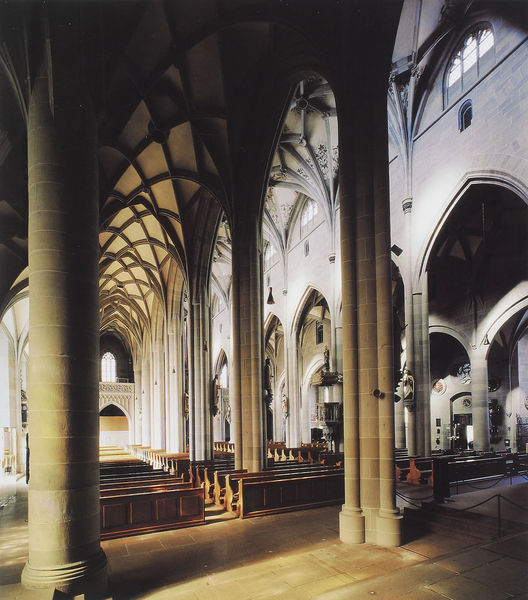
Titel: Überlingen, Münster St. Nikolaus
Standort: Überlingen, St. Nikolaus (EU - D - BW)
Schlagwörter: holz, säulen, dach, stein, kirche, interieur, gotik, foto, fotografie, gang, altar, bänke, photo, kirchenbänke, gotisch, fotographie, absperrung, hallte